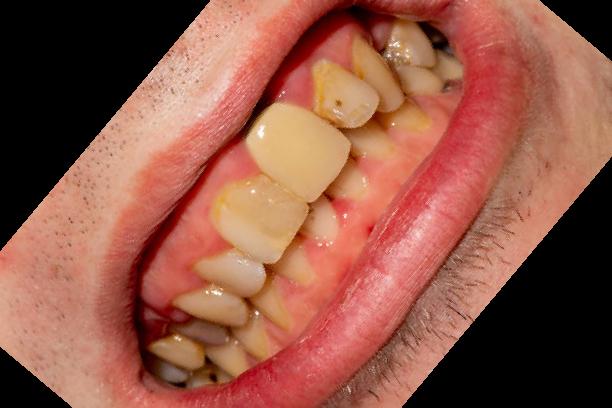
Condition: Gingivitis